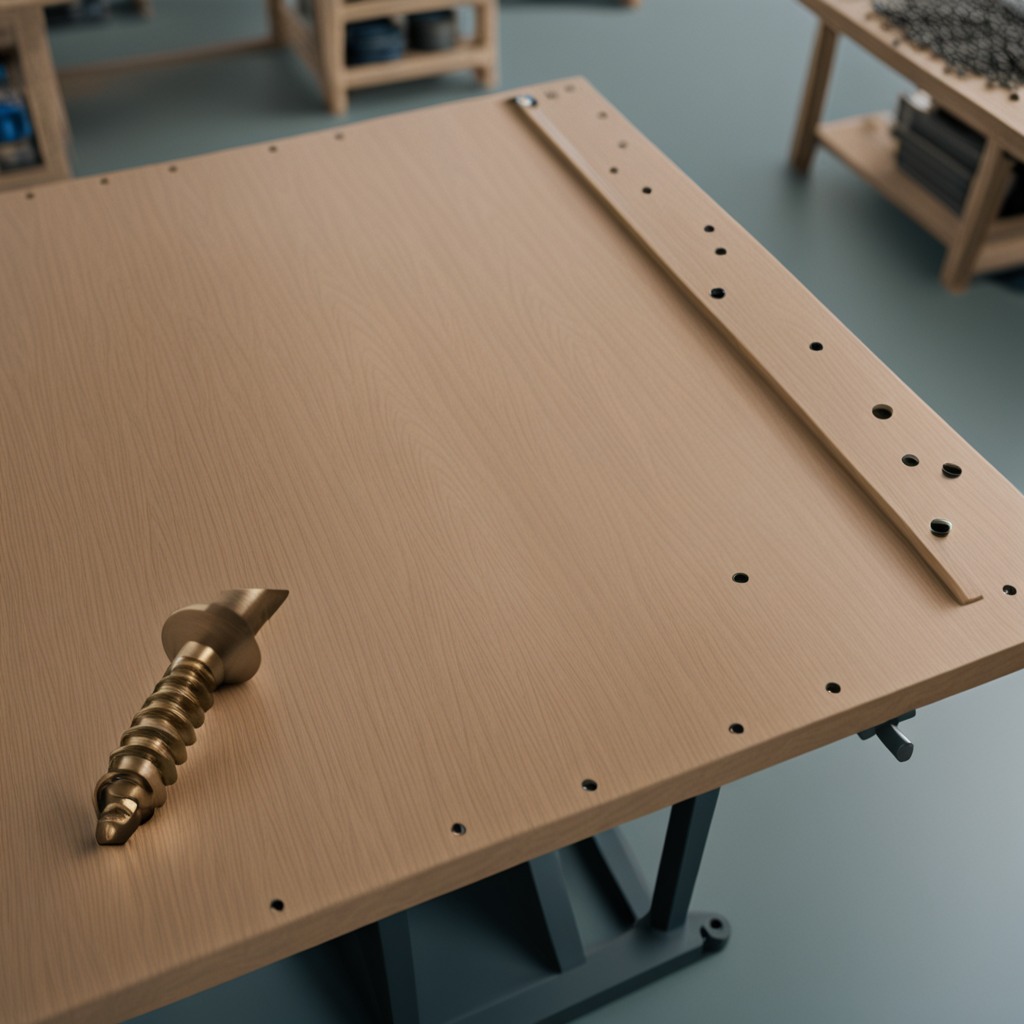
A metal screw is lying on a workbench inside a coastal fishing gear workshop.